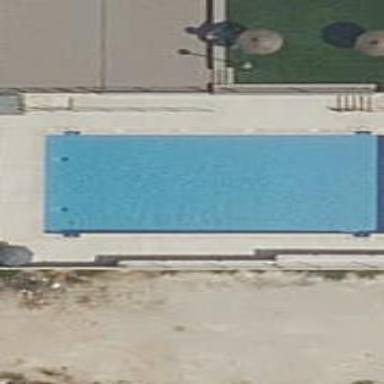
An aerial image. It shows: Swimming pool located in leisure land.